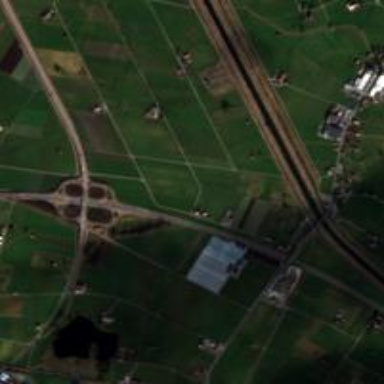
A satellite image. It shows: Motorway junction.